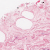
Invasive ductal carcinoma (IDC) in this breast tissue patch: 0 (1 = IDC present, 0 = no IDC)